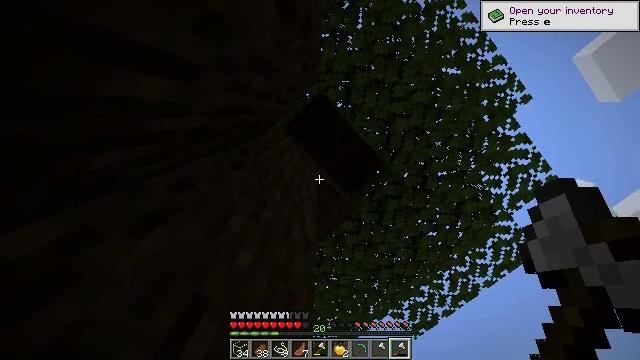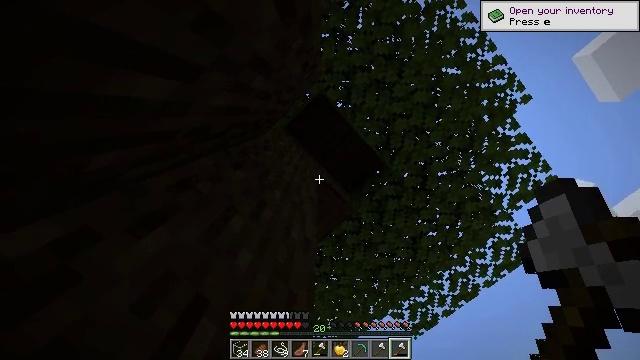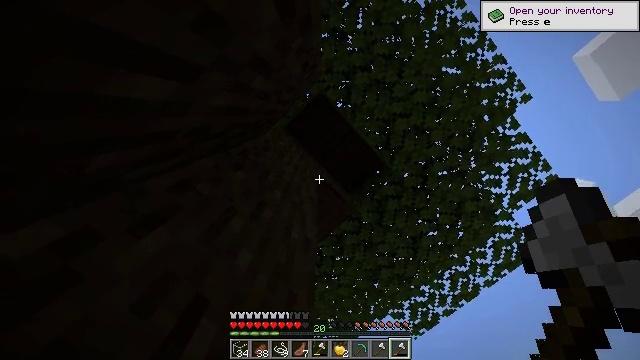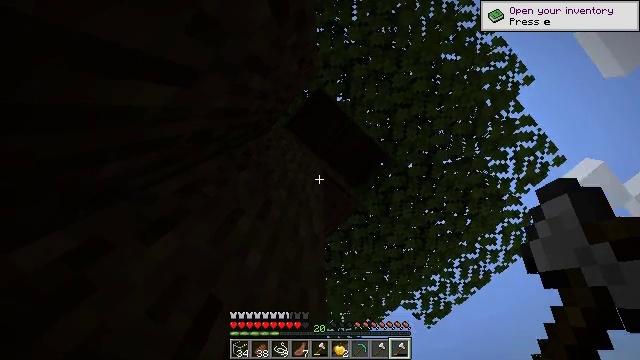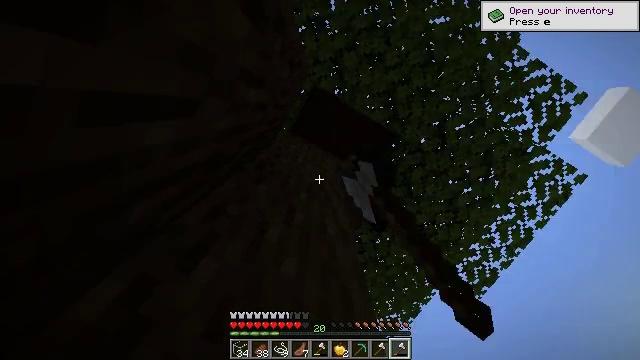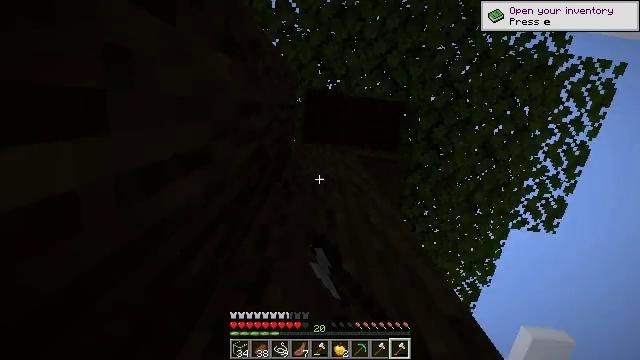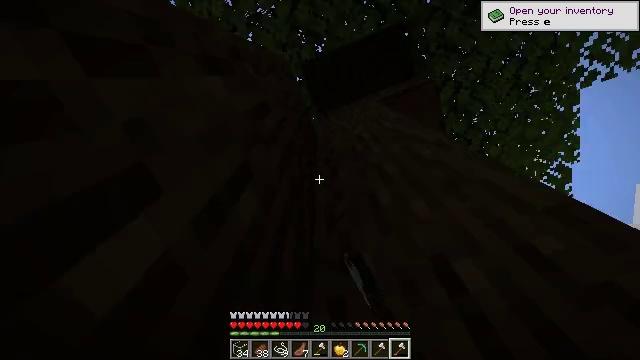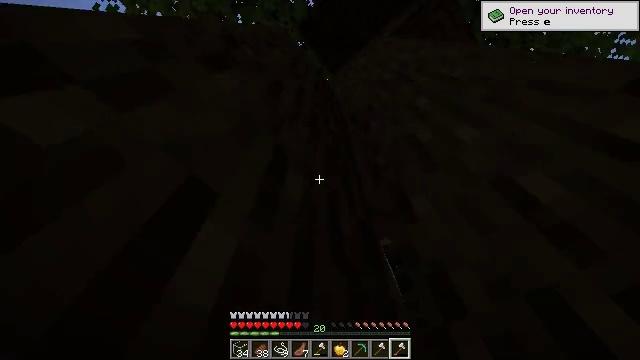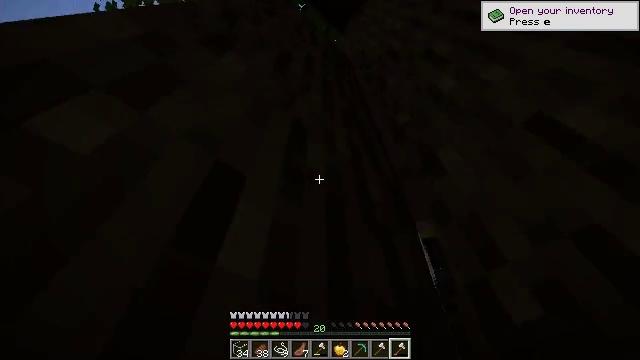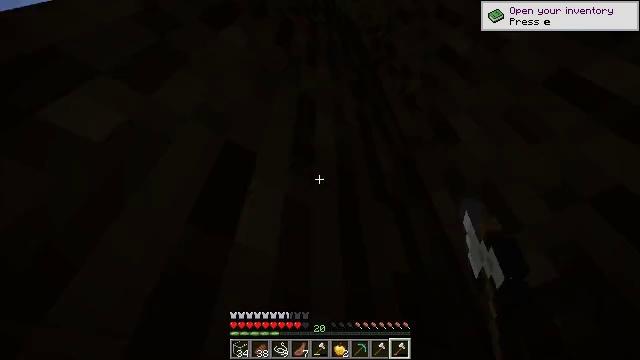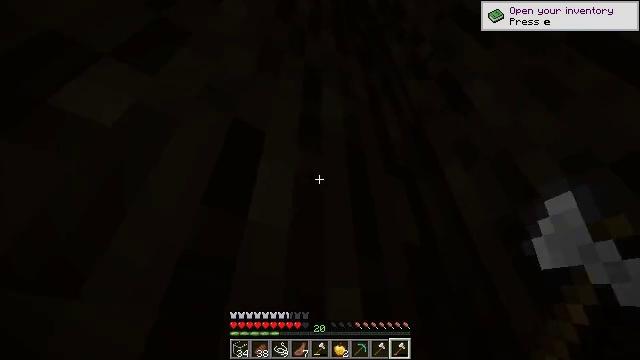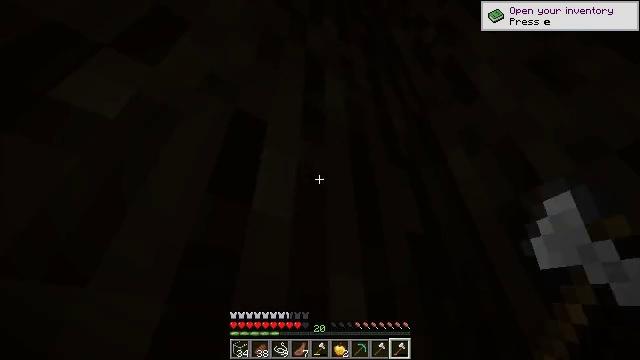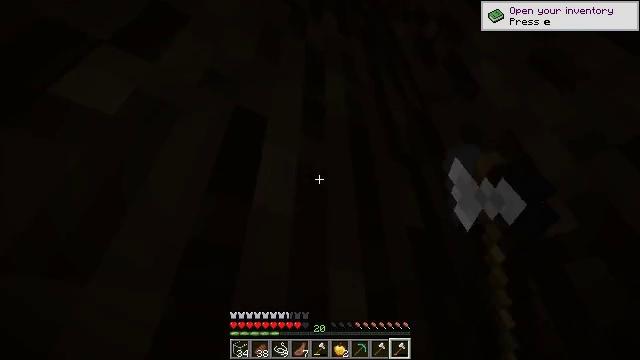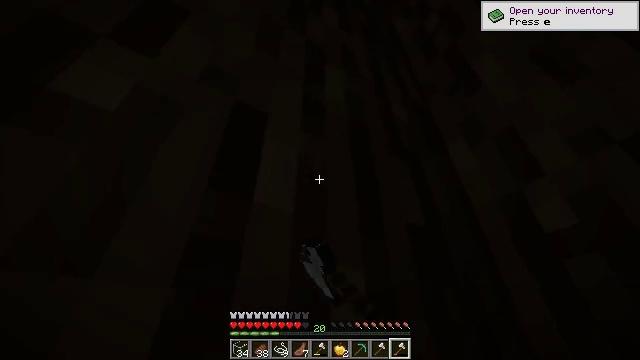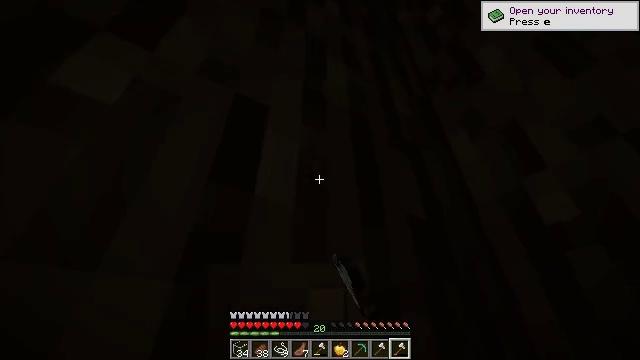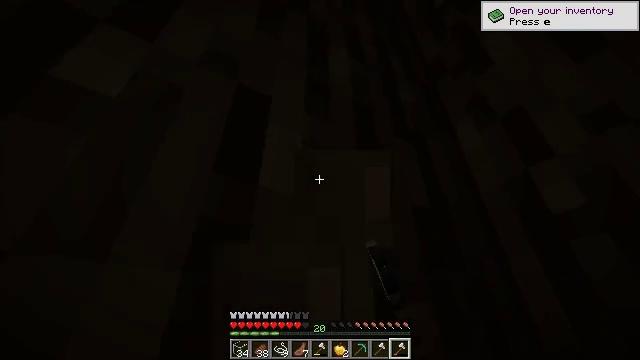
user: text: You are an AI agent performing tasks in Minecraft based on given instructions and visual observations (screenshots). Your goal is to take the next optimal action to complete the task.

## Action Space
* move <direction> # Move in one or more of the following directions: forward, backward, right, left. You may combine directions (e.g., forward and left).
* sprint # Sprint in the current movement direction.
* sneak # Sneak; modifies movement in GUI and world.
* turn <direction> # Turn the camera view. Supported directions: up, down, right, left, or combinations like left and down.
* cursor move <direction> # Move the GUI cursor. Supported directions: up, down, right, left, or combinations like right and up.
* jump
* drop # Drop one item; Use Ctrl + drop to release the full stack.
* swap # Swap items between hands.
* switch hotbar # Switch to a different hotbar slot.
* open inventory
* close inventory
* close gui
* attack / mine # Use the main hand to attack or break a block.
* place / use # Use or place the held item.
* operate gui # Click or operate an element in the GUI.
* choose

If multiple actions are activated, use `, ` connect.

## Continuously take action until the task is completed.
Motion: motion action
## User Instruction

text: Break the dark oak log in the forest.
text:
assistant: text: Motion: attack / mine
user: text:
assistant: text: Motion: attack / mine
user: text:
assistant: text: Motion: turn left, attack / mine
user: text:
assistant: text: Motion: turn left
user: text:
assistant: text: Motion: turn left
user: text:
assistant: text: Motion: turn left and down
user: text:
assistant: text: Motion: turn left and down
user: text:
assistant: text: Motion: turn left and down
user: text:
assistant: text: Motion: turn left and down
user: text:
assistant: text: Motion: turn left and down
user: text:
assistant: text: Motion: turn down, attack / mine
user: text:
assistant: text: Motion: attack / mine
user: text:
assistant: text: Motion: attack / mine
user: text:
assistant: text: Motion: turn down, attack / mine
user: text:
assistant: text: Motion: turn left and down, attack / mine
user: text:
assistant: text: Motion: turn left and down, attack / mine
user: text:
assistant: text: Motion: turn left and down, attack / mine
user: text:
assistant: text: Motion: turn left and down, attack / mine
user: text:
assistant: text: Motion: turn left and down, attack / mine
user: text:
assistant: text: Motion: attack / mine
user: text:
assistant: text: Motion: attack / mine
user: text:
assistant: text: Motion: attack / mine
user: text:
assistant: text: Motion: turn left, attack / mine
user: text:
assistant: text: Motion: attack / mine
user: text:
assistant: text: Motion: attack / mine
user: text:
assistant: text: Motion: turn up, attack / mine
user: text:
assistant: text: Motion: turn up, attack / mine
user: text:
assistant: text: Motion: turn up, attack / mine
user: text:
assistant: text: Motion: turn up, attack / mine
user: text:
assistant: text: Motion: turn up, attack / mine